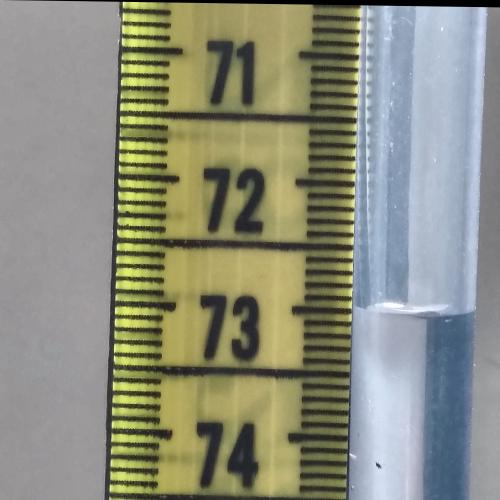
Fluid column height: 73.0 cm